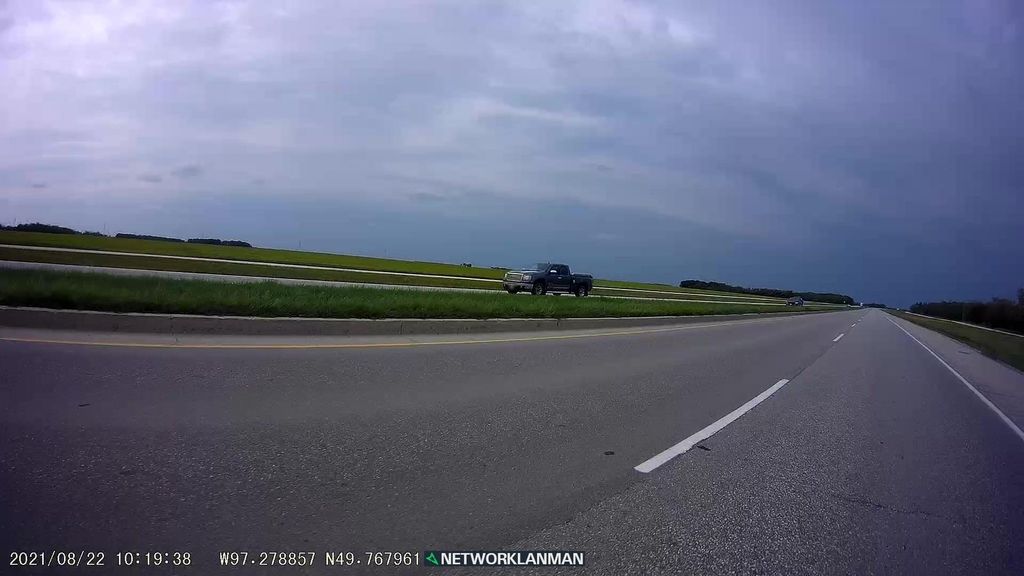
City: winnipeg